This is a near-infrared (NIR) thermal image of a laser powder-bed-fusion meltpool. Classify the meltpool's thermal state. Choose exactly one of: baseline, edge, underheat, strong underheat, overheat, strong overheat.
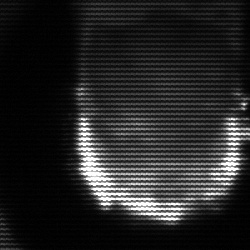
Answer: baseline